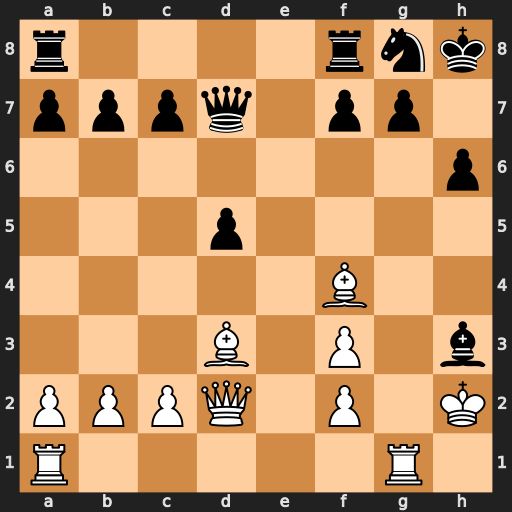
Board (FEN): r4rnk/pppq1pp1/7p/3p4/5B2/3B1P1b/PPPQ1P1K/R5R1
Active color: w
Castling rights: -
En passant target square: -
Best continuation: Rxg7 Kxg7 Bxh6+